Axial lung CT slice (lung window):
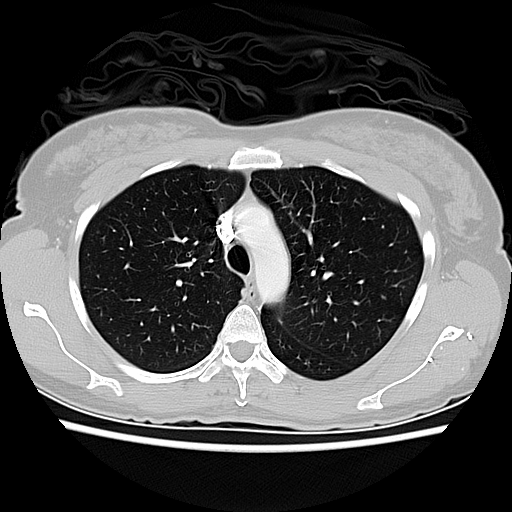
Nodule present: no